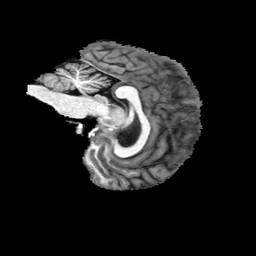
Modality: T1w
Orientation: sagittal
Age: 26
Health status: healthy
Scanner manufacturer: philips
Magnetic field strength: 3 T
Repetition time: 0.007843 s
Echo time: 0.003608 s